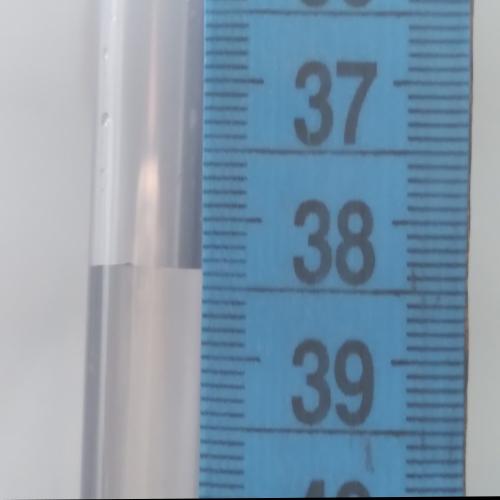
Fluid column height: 38.4 cm